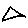
Label: triangle